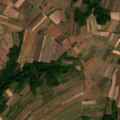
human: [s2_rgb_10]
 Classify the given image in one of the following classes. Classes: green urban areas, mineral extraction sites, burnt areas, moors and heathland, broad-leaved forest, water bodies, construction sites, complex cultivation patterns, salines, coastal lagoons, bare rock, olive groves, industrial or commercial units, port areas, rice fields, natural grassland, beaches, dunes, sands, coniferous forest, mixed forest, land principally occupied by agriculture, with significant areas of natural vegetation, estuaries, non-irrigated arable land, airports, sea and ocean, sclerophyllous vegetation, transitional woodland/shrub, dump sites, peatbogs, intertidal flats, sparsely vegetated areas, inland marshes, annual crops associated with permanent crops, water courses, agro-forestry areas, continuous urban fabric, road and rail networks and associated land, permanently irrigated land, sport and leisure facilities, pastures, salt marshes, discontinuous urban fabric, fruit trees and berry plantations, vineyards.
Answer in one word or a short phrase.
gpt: non-irrigated arable land, complex cultivation patterns, broad-leaved forest